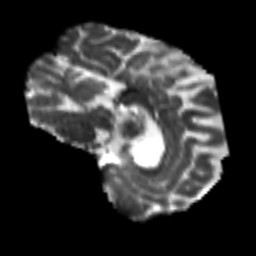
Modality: T2w
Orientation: sagittal
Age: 55
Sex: female
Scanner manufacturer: siemens
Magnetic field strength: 3 T
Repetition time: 7.3 s
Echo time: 0.087 s